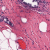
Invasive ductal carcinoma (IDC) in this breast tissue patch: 0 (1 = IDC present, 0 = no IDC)